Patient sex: M
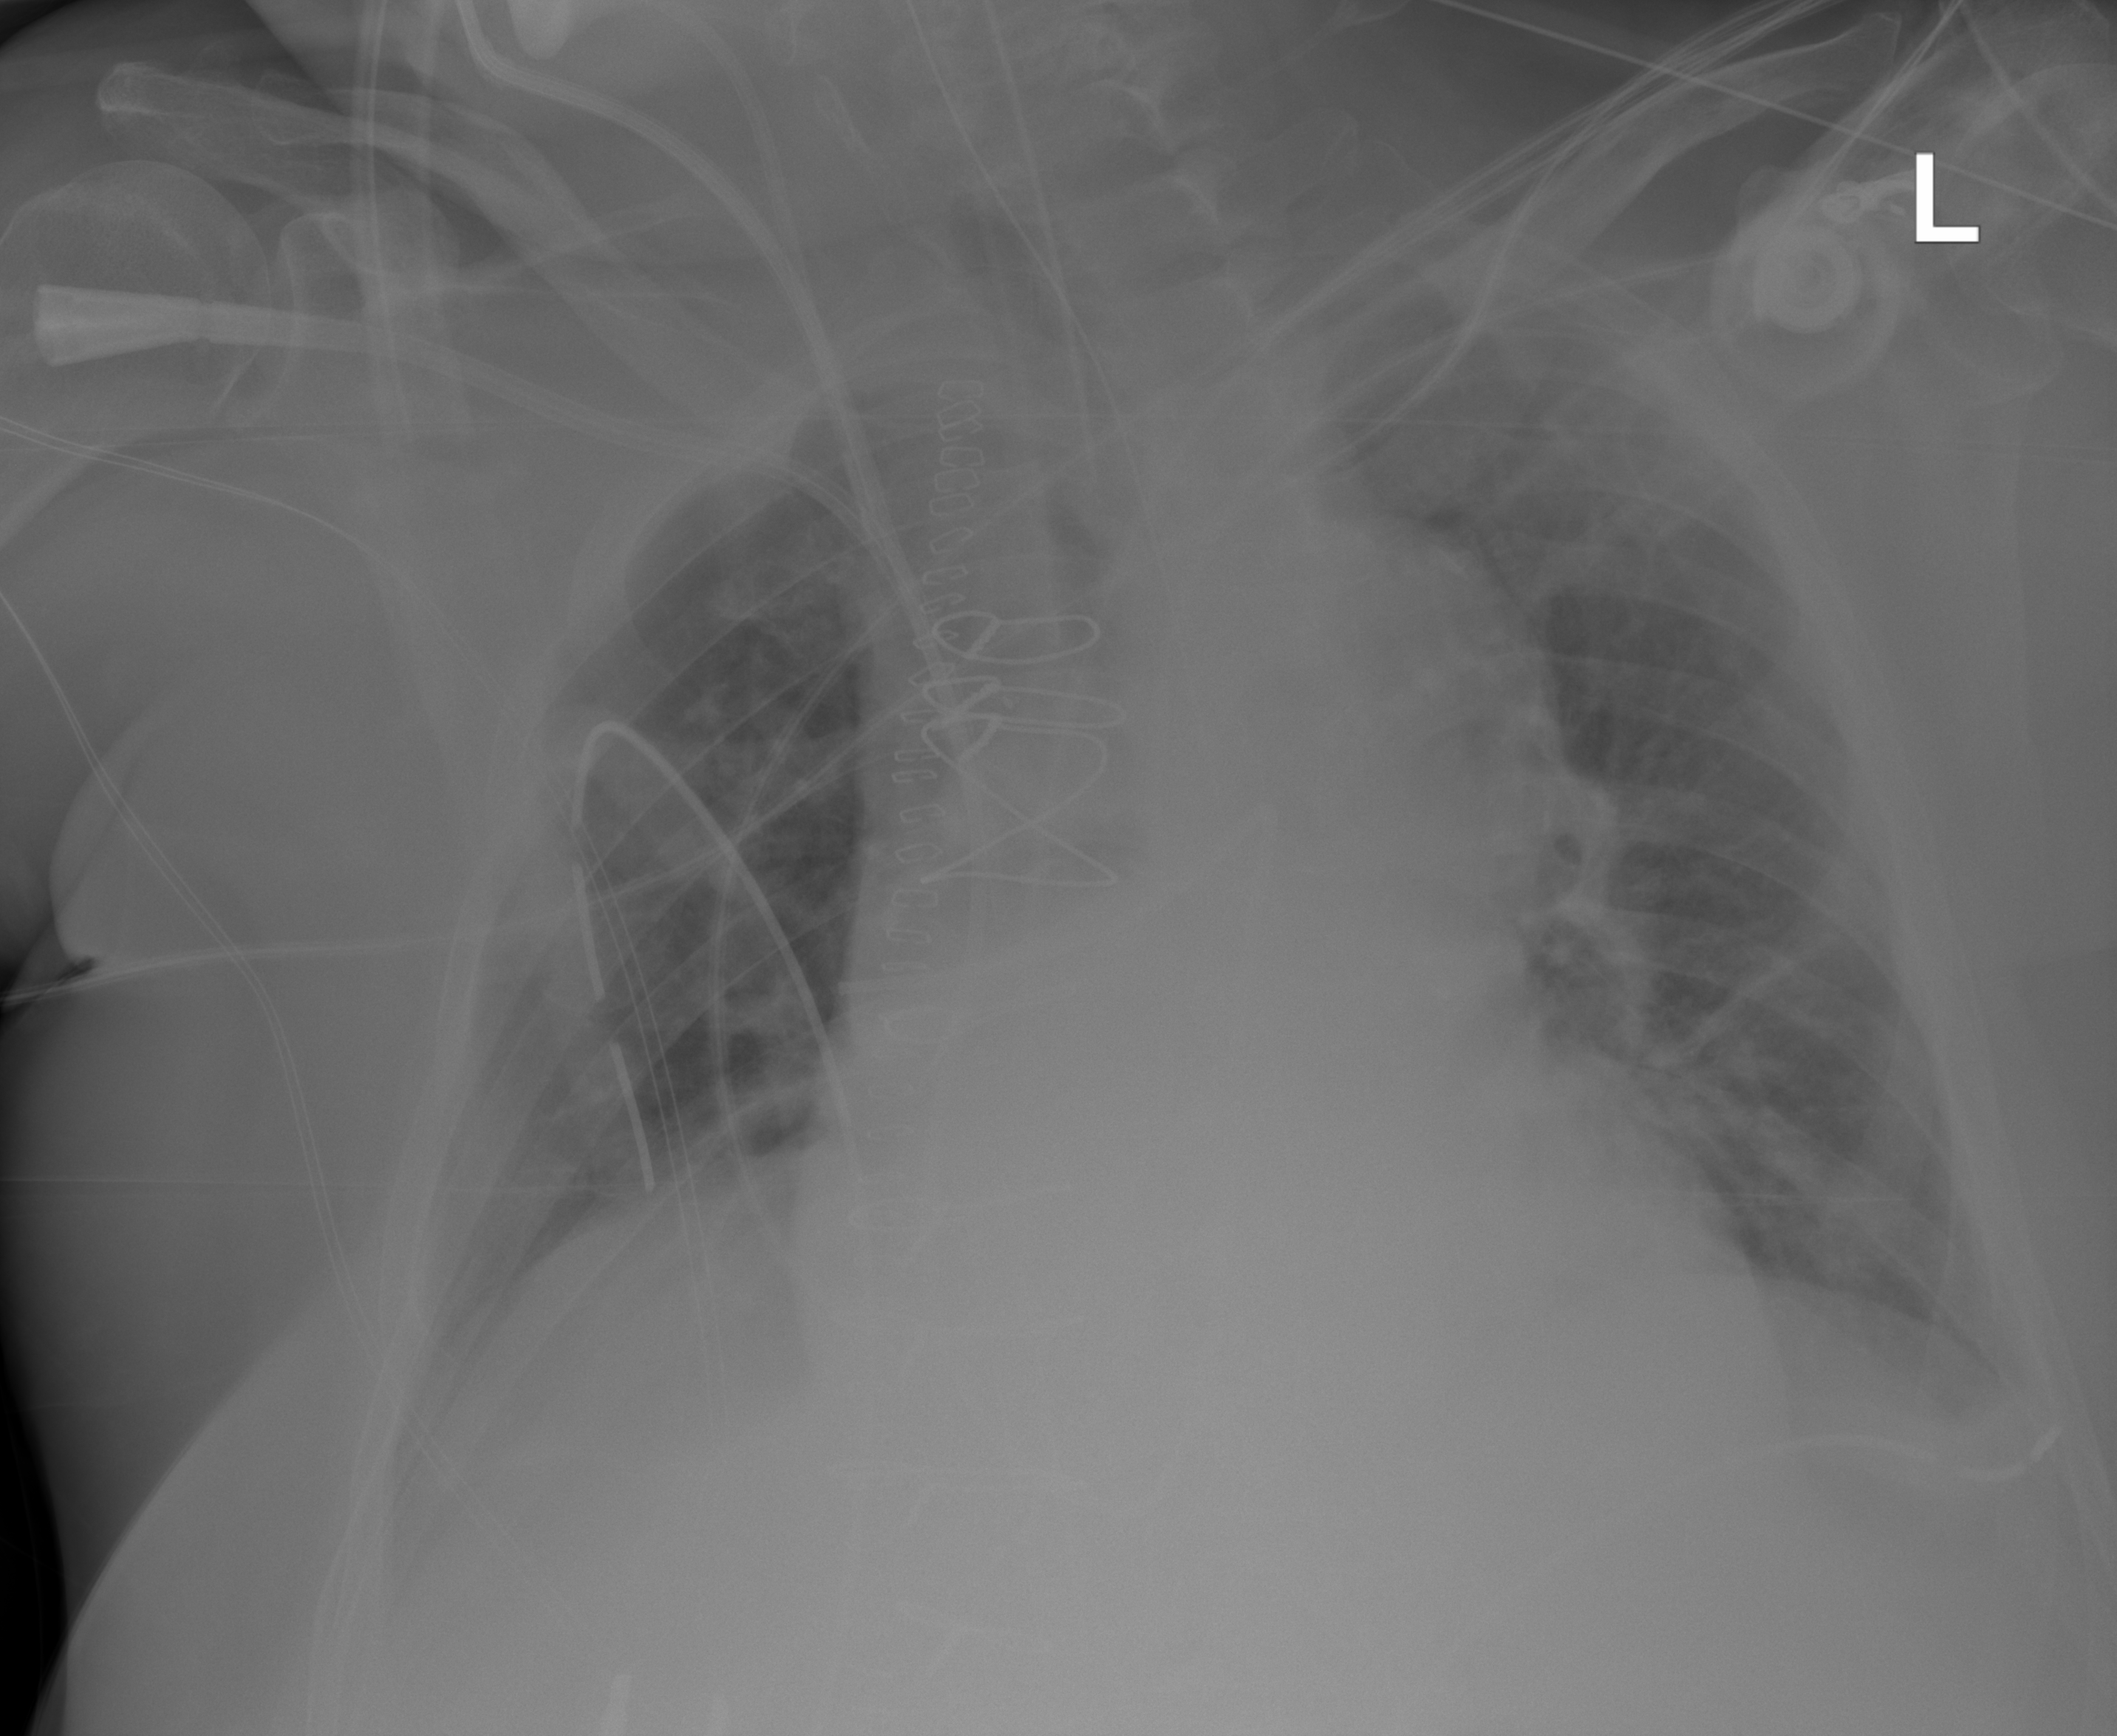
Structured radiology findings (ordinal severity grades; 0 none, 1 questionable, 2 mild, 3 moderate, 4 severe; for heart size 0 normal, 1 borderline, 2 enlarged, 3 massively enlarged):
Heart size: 2
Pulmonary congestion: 1
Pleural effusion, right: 2
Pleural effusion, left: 0
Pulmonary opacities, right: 2
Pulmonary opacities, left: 2
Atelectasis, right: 2
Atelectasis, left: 2